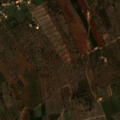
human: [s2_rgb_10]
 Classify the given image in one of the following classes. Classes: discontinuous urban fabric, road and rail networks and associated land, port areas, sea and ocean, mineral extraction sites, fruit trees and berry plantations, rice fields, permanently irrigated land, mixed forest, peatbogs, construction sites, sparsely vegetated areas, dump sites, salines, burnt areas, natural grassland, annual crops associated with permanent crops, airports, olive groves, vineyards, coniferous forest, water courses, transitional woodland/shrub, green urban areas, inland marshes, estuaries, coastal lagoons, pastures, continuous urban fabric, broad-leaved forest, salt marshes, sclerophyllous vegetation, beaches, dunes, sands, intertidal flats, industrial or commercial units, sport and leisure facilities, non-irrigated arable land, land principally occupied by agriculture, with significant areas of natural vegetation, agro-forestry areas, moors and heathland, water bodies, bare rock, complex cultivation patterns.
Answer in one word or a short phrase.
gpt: fruit trees and berry plantations, annual crops associated with permanent crops, complex cultivation patterns